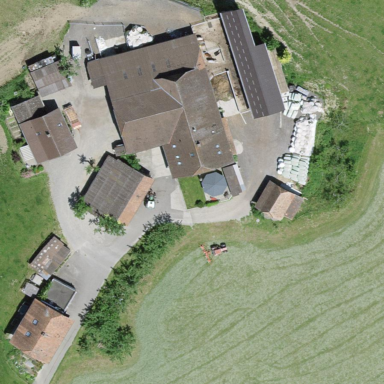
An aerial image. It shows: Farmyard area.